Question:
Using core plot pie chart i am able to produce this. However i want to fill the inside rect with some color is it possible?. i have used same source 'http://stackoverflow.com/questions/<PHONE>/coreplot-ios-remove-border-line-around-pie-chart'..
kindly suggest the other possibilities also.
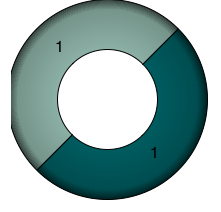
Answer: Make a second pie chart with a radius equal to the inner radius of the ring. Give it a single slice filled with the desired background color.